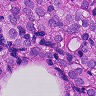
Metastatic tissue present: yes